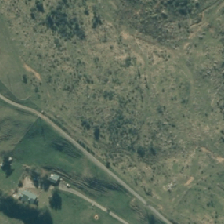
Land cover: low_producing_grassland